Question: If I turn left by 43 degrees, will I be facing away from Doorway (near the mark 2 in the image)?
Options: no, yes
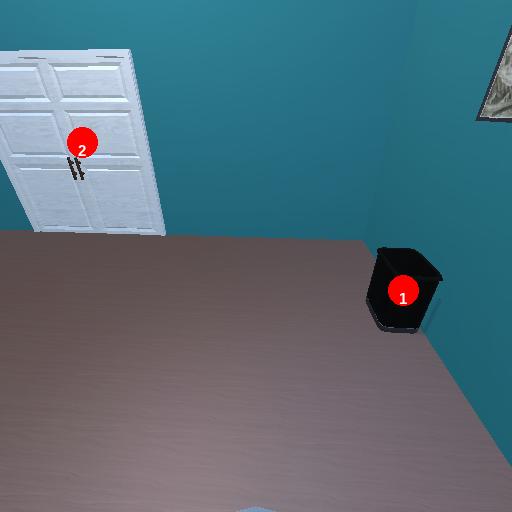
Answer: no